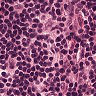
Metastatic tissue present: no